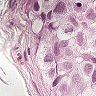
Metastatic tissue present: yes